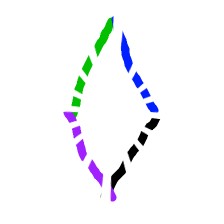
Shape: rhombus